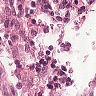
Metastatic tissue present: no